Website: bh-photo
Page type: address-validator
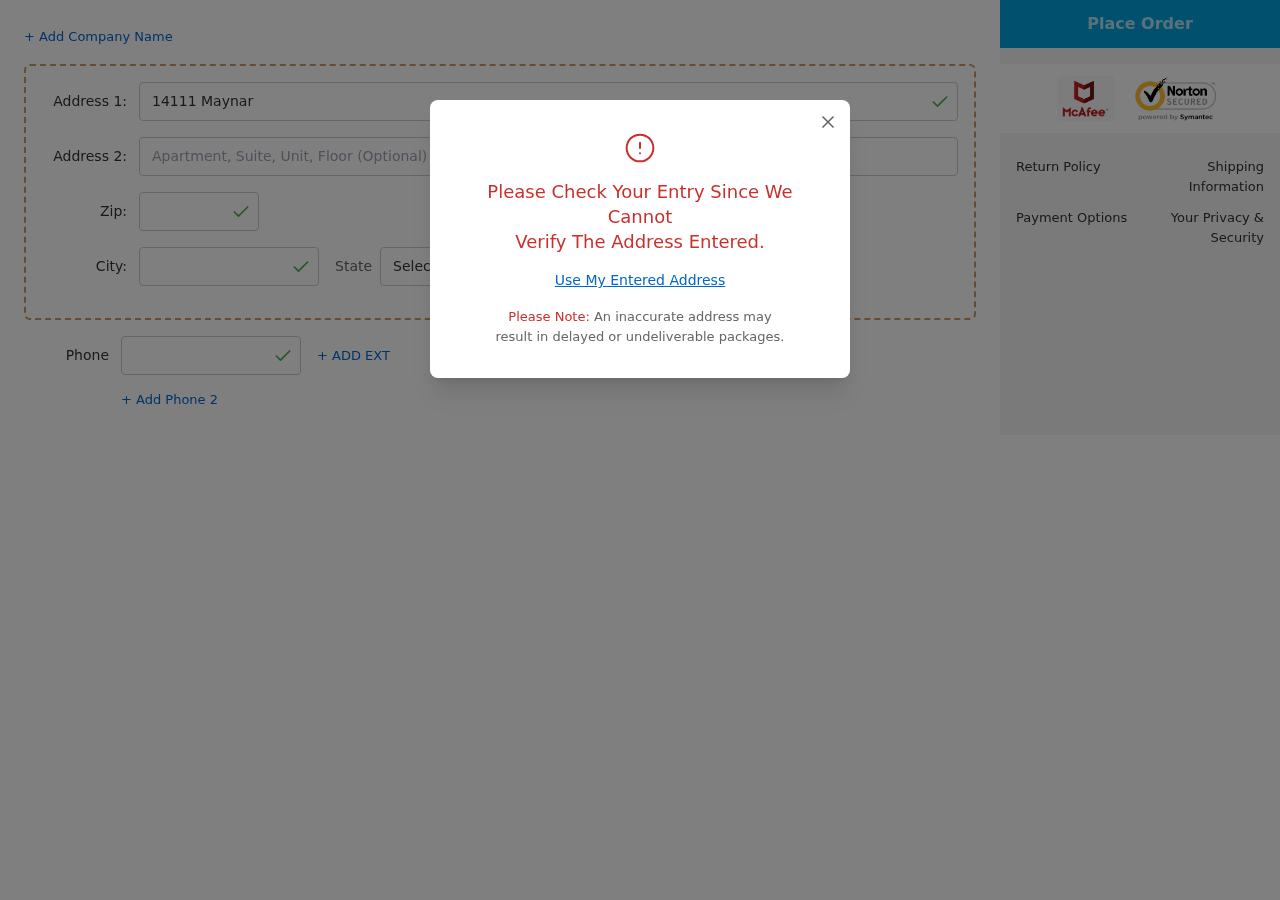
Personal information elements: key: PII_CITY
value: Fitzgeraldchester
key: PII_PHONE
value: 5512938979
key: PII_POSTCODE
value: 29377
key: PII_STATE_ABBR
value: CO
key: PII_STREET
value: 14111 Maynard Mall
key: PII_STREET2
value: Suite 481